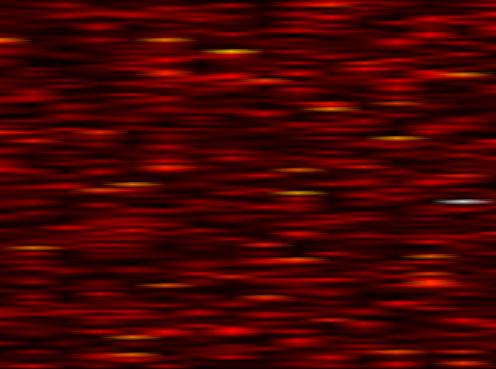
Label: FBMC